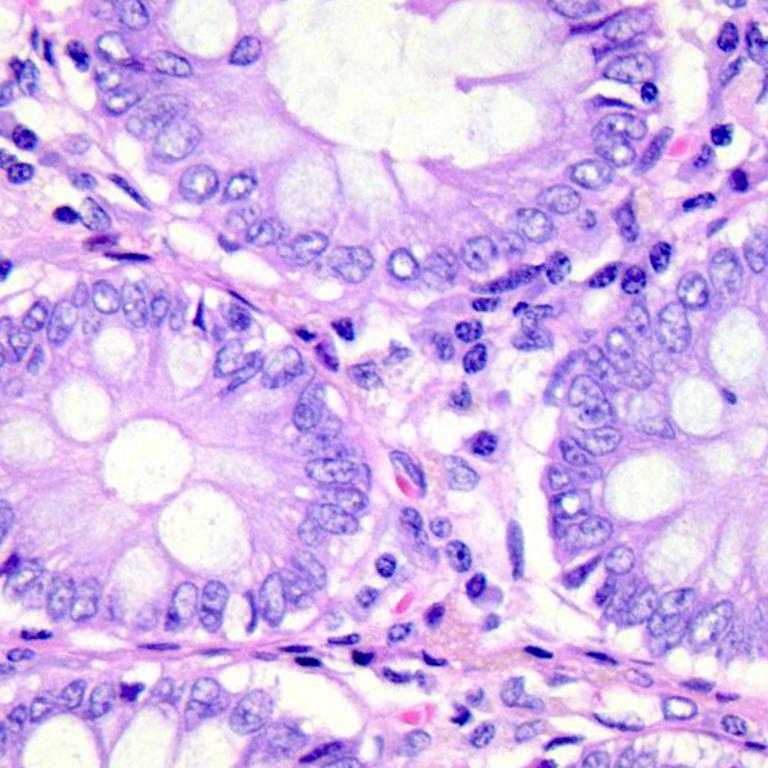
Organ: colon
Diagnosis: benign